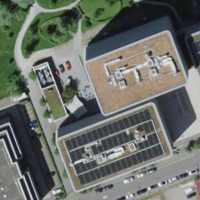
EUNIS habitat code: 54
Species observed at this site:
Larinus turbinatus
Prunella vulgaris
Zygaena filipendulae
Cyaniris semiargus
Gomphocerippus rufus
Sympetrum sanguineum